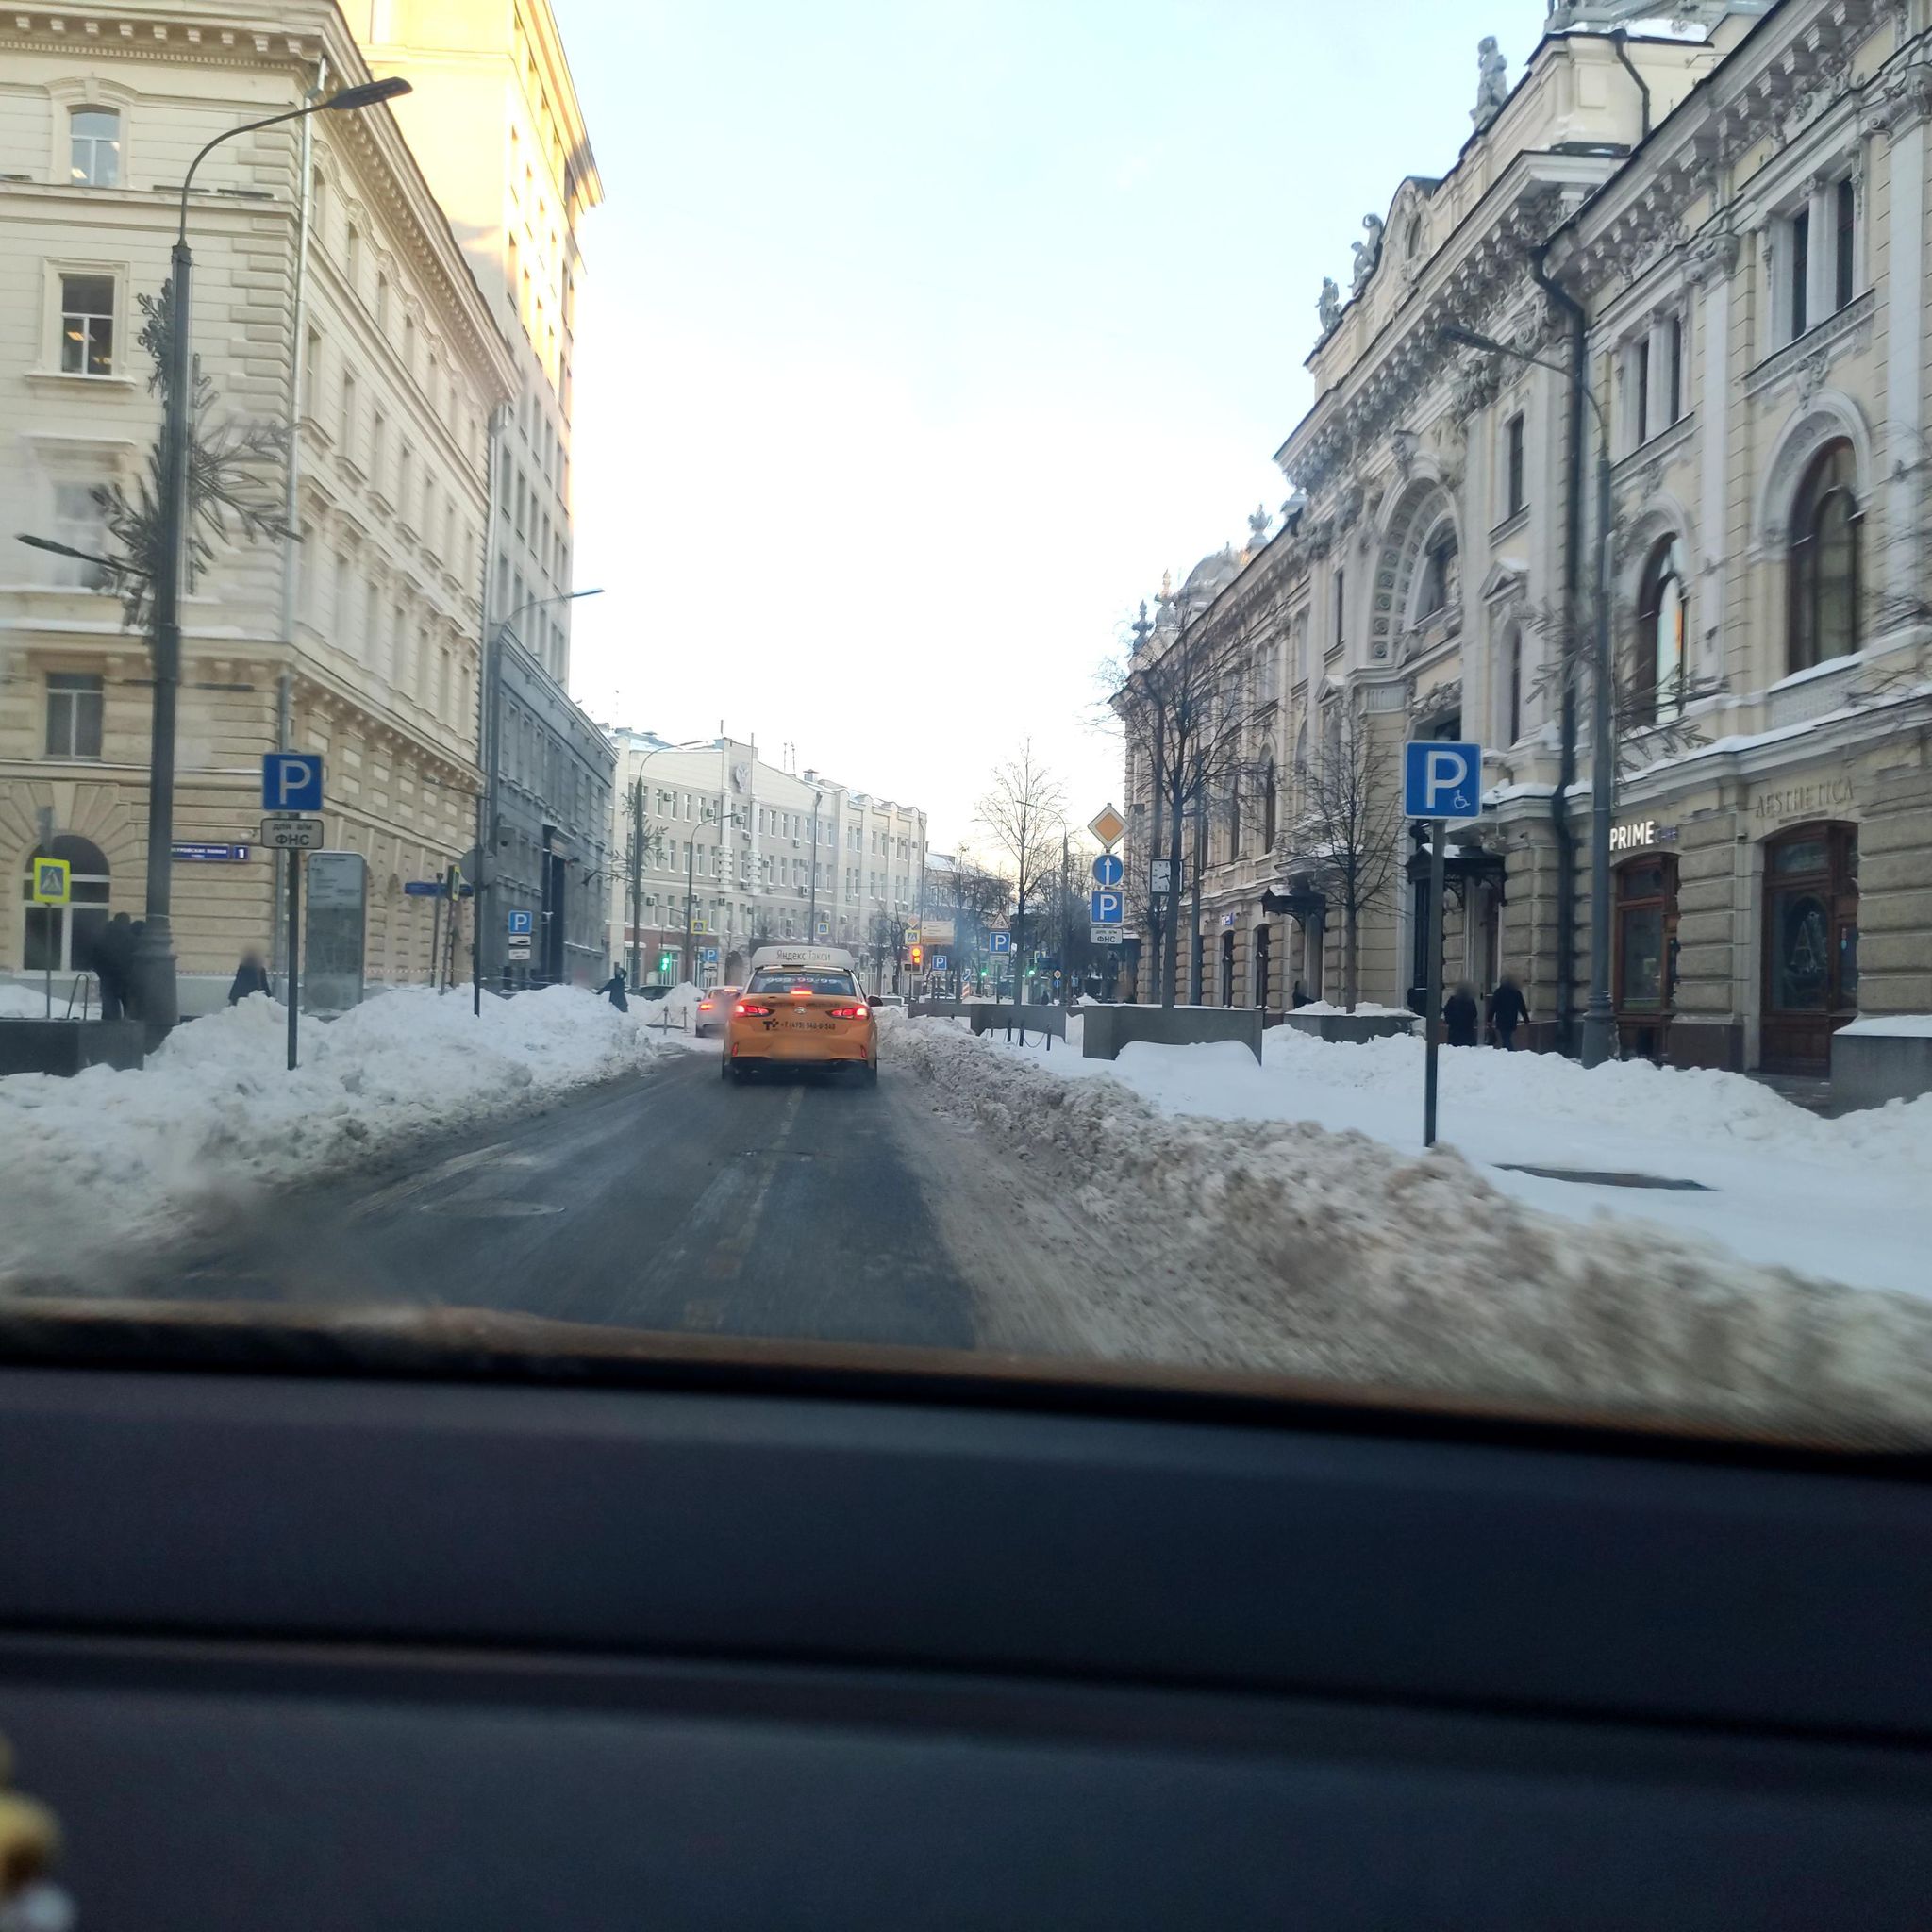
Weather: snowy
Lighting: day
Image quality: good
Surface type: driving surface
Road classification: footway
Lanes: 2
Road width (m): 4.5
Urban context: urban centre
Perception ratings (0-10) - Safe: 5.93, Lively: 9.47, Beautiful: 4.38, Boring: 2.97, Depressing: 4.37, Wealthy: 8.35